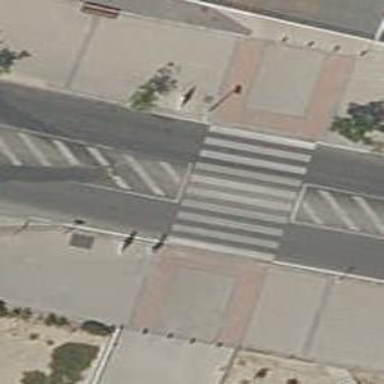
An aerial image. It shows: Zebra crossing on the road.